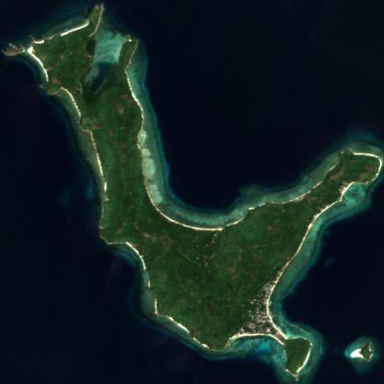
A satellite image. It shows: Island with natural coastline.